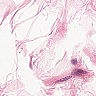
Metastatic tissue present: no